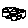
Label: cloud